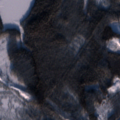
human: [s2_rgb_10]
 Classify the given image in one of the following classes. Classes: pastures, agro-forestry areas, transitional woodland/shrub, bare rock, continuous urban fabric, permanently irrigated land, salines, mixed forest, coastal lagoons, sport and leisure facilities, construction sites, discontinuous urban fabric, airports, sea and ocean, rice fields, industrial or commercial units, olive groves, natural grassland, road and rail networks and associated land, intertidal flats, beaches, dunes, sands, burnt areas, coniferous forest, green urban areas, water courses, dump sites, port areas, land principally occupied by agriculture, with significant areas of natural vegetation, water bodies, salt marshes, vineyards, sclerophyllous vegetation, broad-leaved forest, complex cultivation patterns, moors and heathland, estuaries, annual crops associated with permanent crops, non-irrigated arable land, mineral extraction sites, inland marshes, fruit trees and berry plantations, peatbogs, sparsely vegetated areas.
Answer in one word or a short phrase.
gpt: coniferous forest, mixed forest, transitional woodland/shrub, water bodies